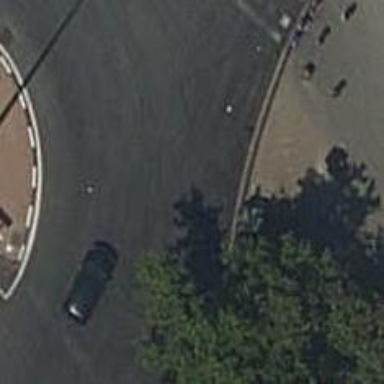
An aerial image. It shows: Tertiary road with asphalt surface. The road leads to circular junction.